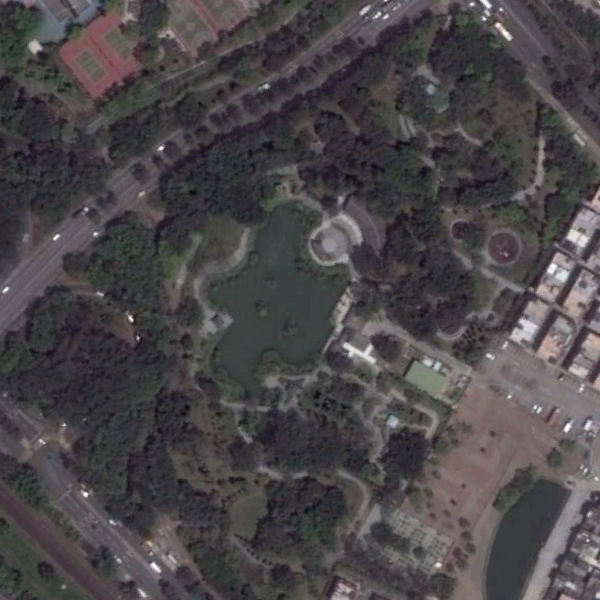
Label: Park